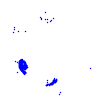
Particle: electron